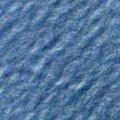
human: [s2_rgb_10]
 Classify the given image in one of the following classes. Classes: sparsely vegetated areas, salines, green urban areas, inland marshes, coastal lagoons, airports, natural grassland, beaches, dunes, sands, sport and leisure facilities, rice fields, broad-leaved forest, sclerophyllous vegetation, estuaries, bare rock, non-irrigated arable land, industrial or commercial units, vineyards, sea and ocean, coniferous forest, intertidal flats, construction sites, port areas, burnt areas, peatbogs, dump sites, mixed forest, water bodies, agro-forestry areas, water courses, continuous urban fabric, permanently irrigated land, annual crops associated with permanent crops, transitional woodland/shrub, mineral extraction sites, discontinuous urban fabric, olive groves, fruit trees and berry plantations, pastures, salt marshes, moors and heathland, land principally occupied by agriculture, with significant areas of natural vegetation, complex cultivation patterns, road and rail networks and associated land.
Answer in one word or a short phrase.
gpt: sea and ocean